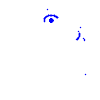
Particle: pion